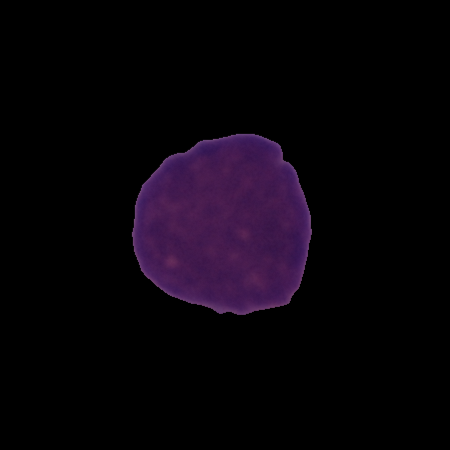
Label: cancer